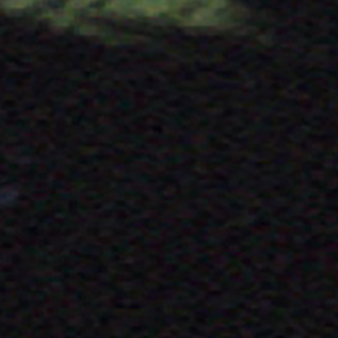
Label: other